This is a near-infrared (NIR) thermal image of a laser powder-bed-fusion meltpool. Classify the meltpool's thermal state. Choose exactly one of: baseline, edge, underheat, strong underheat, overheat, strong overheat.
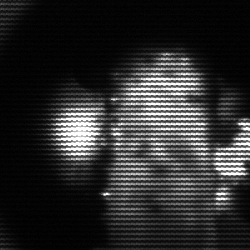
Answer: strong underheat